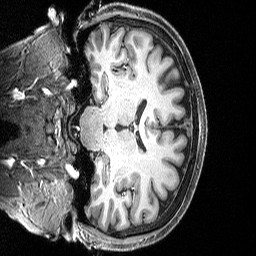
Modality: T1w
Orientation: coronal
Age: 21
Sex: female
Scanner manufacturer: siemens
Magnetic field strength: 3 T
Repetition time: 2.3 s
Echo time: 0.00298 s